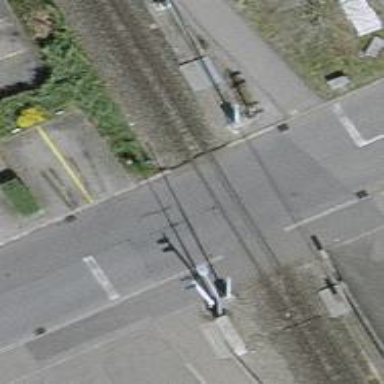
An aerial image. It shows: Railway level crossing.